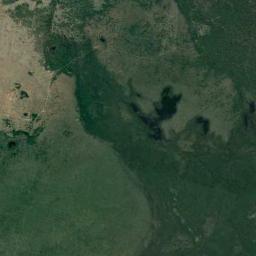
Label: wetland